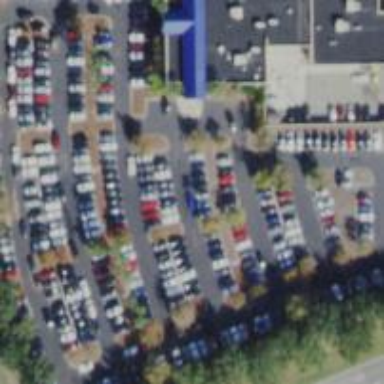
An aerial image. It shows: Parking aisle designated as service road.